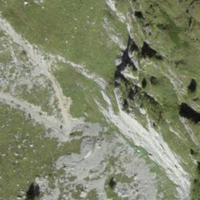
EUNIS habitat code: 23
Species observed at this site:
Alchemilla alpina
Euphydryas aurinia
Aglais urticae
Pyrrhocorax graculus